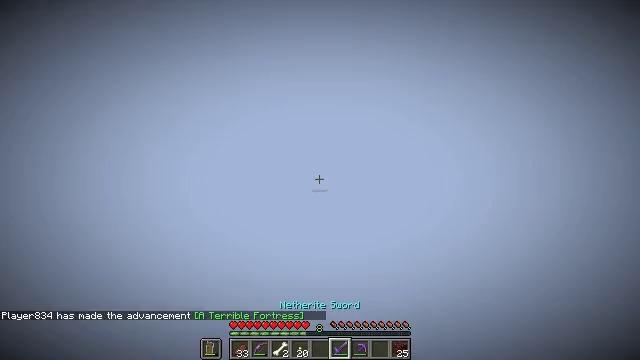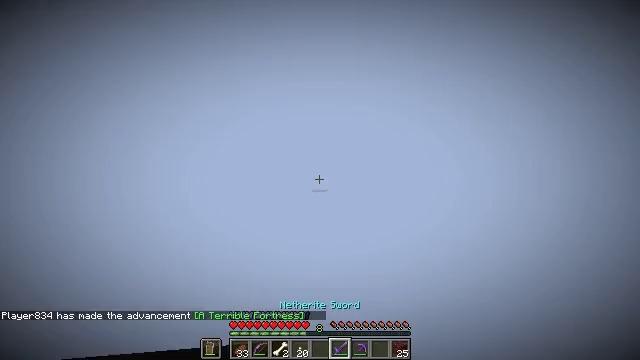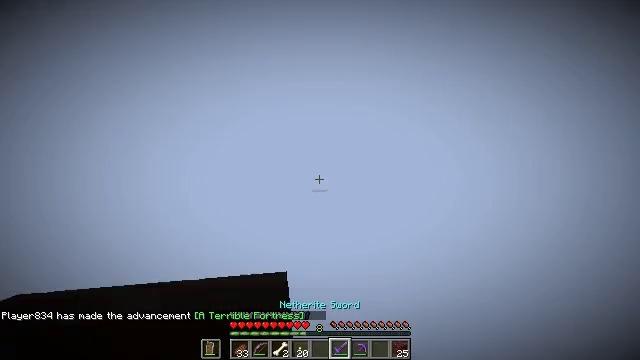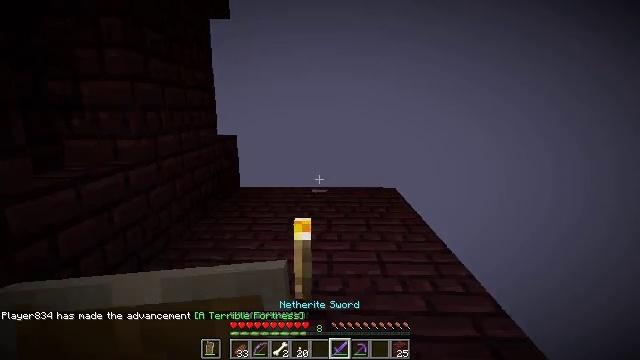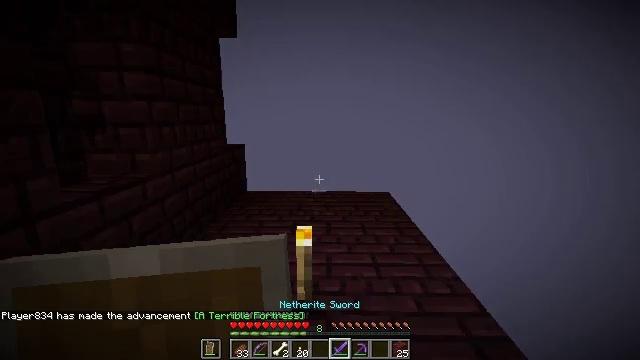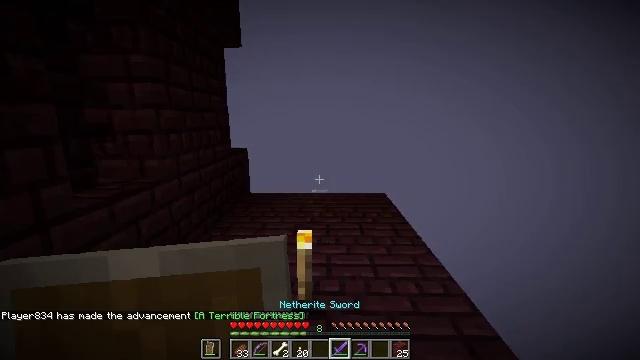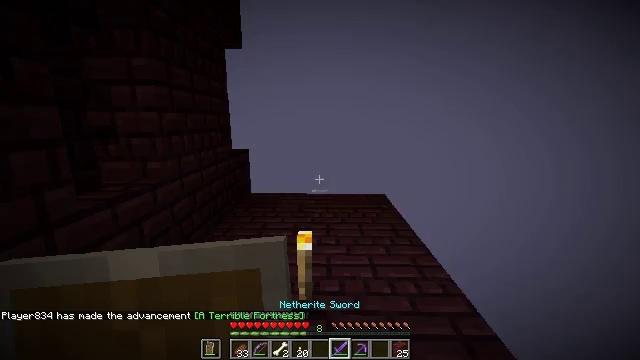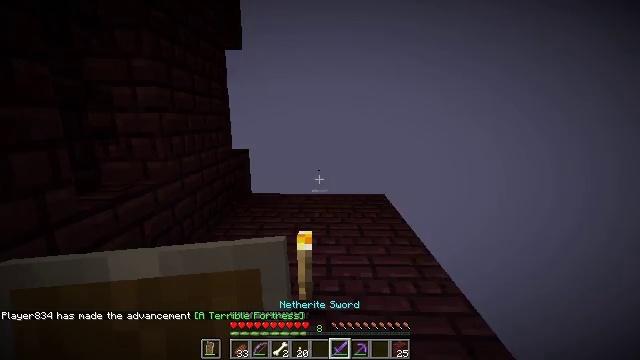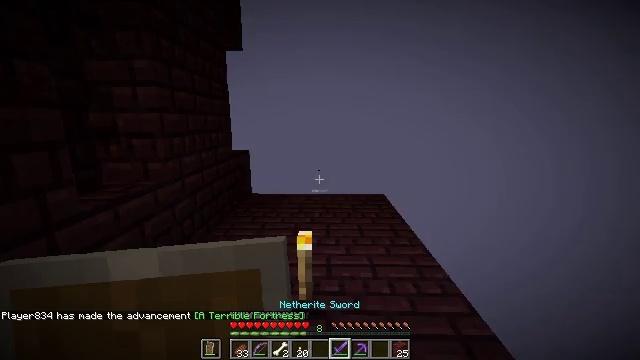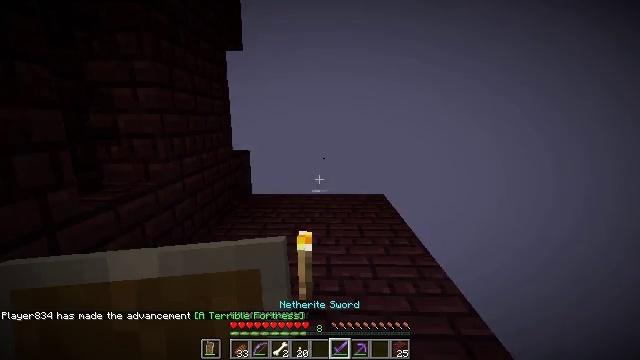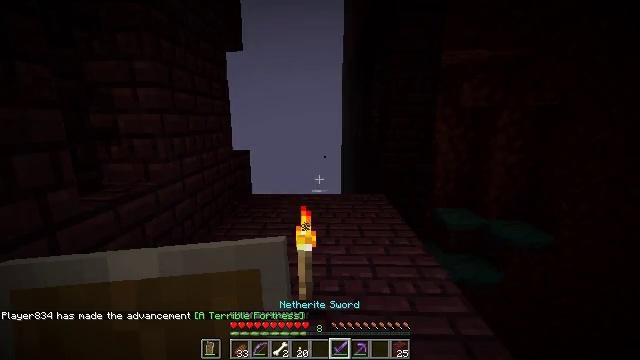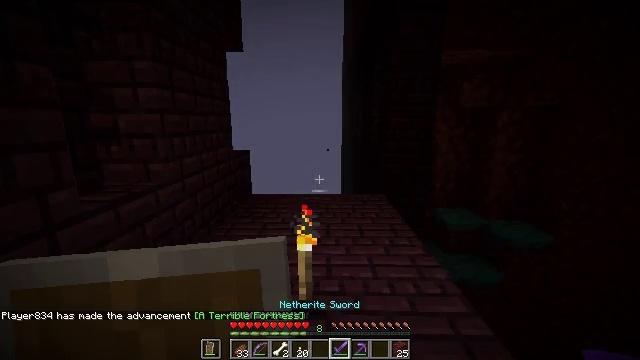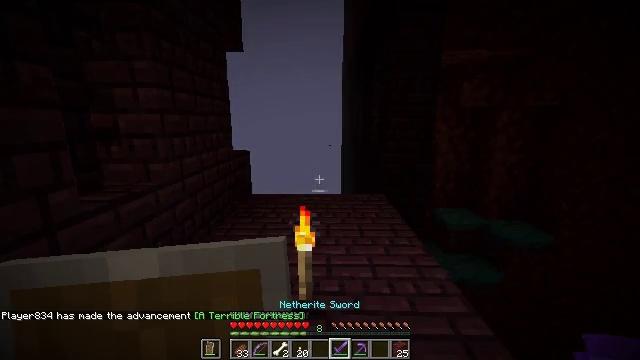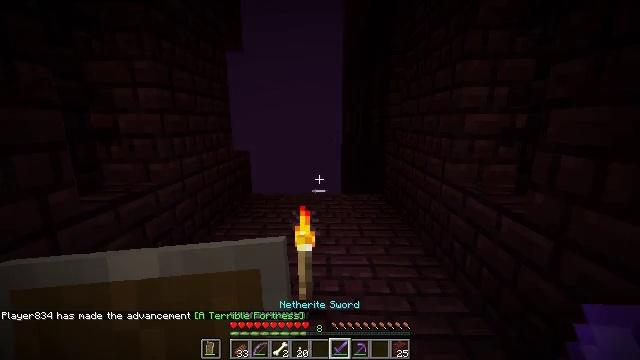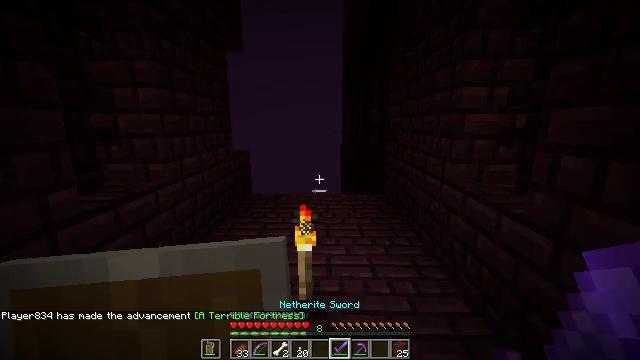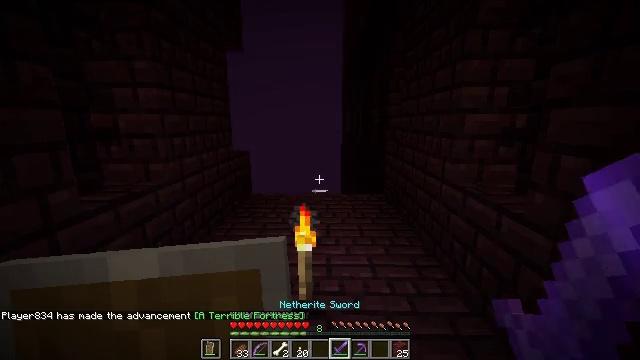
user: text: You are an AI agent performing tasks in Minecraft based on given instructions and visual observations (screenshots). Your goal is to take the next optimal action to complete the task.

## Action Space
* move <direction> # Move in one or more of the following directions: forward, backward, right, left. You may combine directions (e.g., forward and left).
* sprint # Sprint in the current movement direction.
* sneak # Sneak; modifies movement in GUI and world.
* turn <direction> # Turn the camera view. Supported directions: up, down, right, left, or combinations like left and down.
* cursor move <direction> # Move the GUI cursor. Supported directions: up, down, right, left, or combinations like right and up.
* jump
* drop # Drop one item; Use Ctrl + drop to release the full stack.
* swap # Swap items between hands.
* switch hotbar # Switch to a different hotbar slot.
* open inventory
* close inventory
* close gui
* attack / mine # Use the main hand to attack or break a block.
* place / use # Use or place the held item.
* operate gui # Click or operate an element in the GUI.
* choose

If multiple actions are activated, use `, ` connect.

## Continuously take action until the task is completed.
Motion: motion action
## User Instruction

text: Break the nether bricks in a fortress.
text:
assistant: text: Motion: no_op
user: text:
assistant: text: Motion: no_op
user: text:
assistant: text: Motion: no_op
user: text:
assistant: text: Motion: no_op
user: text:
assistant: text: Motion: no_op
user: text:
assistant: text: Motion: no_op
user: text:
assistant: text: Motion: no_op
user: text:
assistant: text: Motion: no_op
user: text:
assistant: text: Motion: no_op
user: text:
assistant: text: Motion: no_op
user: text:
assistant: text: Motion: no_op
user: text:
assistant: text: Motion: no_op
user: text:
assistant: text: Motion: no_op
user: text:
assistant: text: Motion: no_op
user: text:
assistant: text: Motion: no_op
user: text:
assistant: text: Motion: no_op
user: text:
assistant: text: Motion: no_op
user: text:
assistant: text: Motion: no_op
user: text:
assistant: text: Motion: no_op
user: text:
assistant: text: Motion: no_op
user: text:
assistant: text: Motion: no_op
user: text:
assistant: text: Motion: no_op
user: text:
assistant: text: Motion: no_op
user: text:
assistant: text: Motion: no_op
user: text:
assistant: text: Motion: no_op
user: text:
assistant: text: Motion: no_op
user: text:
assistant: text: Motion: move forward
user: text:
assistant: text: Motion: move forward
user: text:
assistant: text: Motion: no_op
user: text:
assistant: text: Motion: move forward